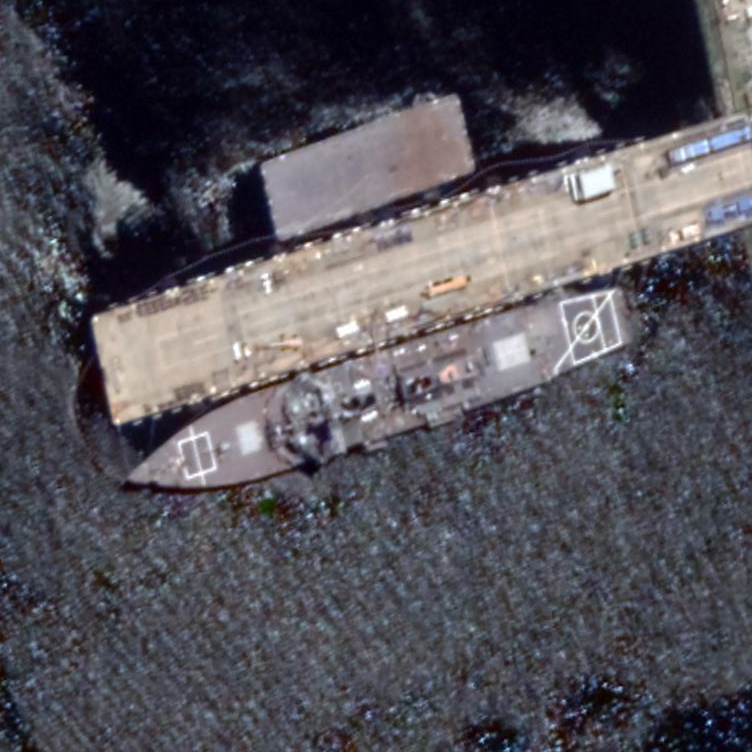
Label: destroyer